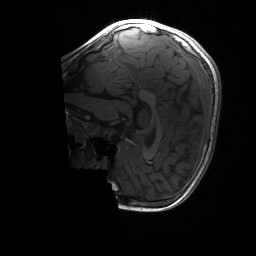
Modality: T1w
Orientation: sagittal
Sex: male
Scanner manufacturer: siemens
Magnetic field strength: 3 T
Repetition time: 1.9 s
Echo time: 0.00243 s